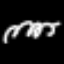
Label: squiggle